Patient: sex F, age 43
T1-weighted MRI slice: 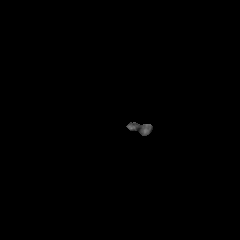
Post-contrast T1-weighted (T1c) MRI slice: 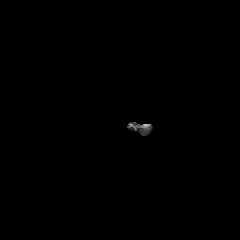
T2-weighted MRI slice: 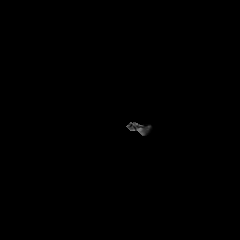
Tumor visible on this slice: no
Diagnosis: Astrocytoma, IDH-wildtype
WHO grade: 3